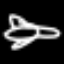
Label: airplane